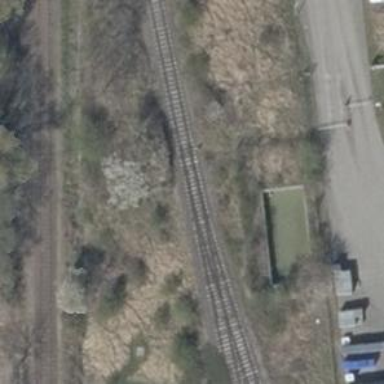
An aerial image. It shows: Railway switch with the turnout side on the left.